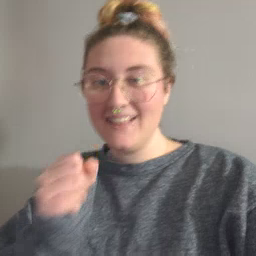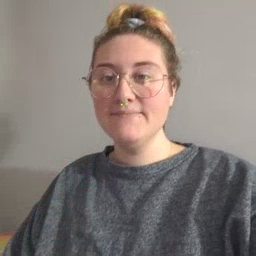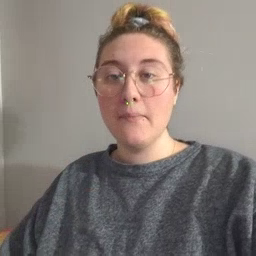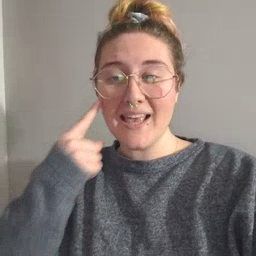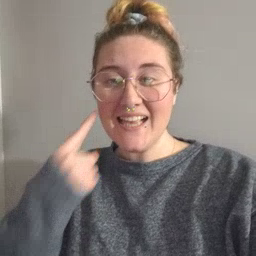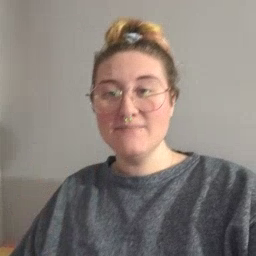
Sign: penny